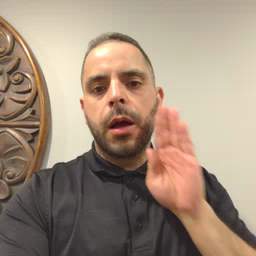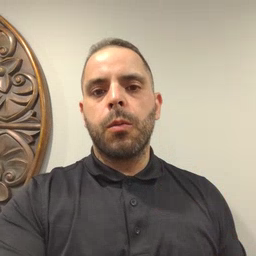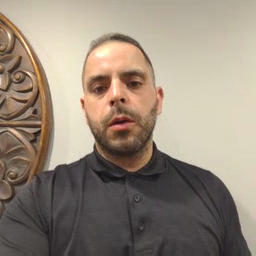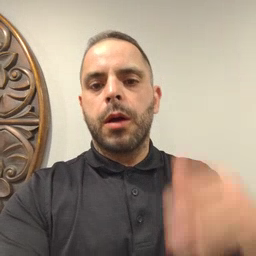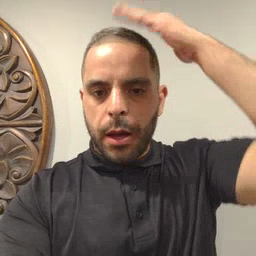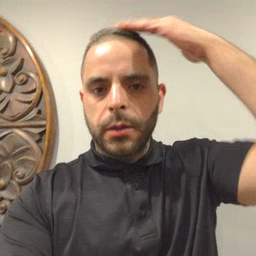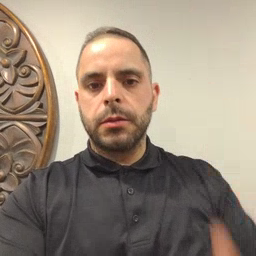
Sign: hat